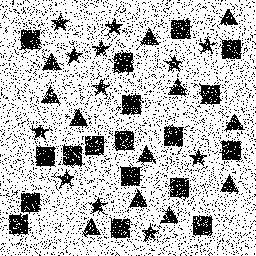
Squares: 18
Triangles: 12
Stars: 12
Total shapes: 42